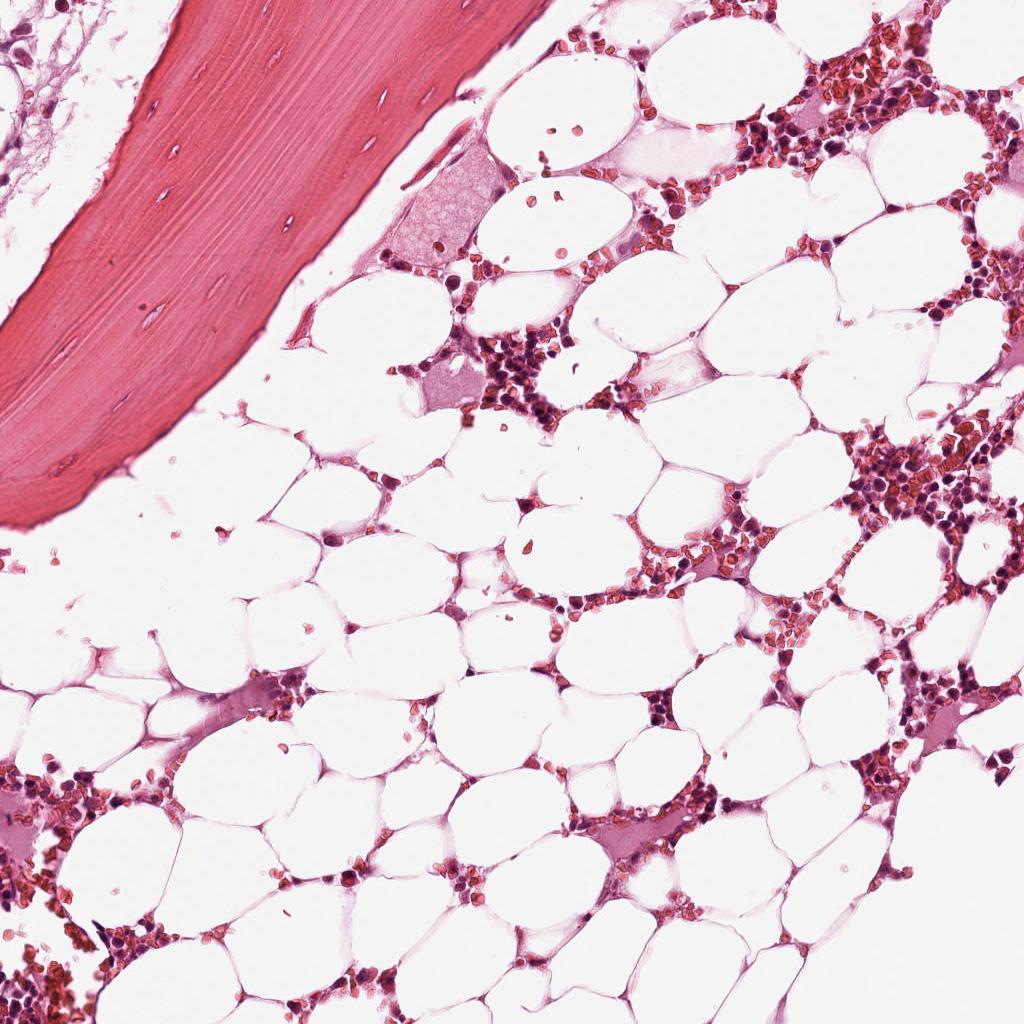
Label: Non-Tumor